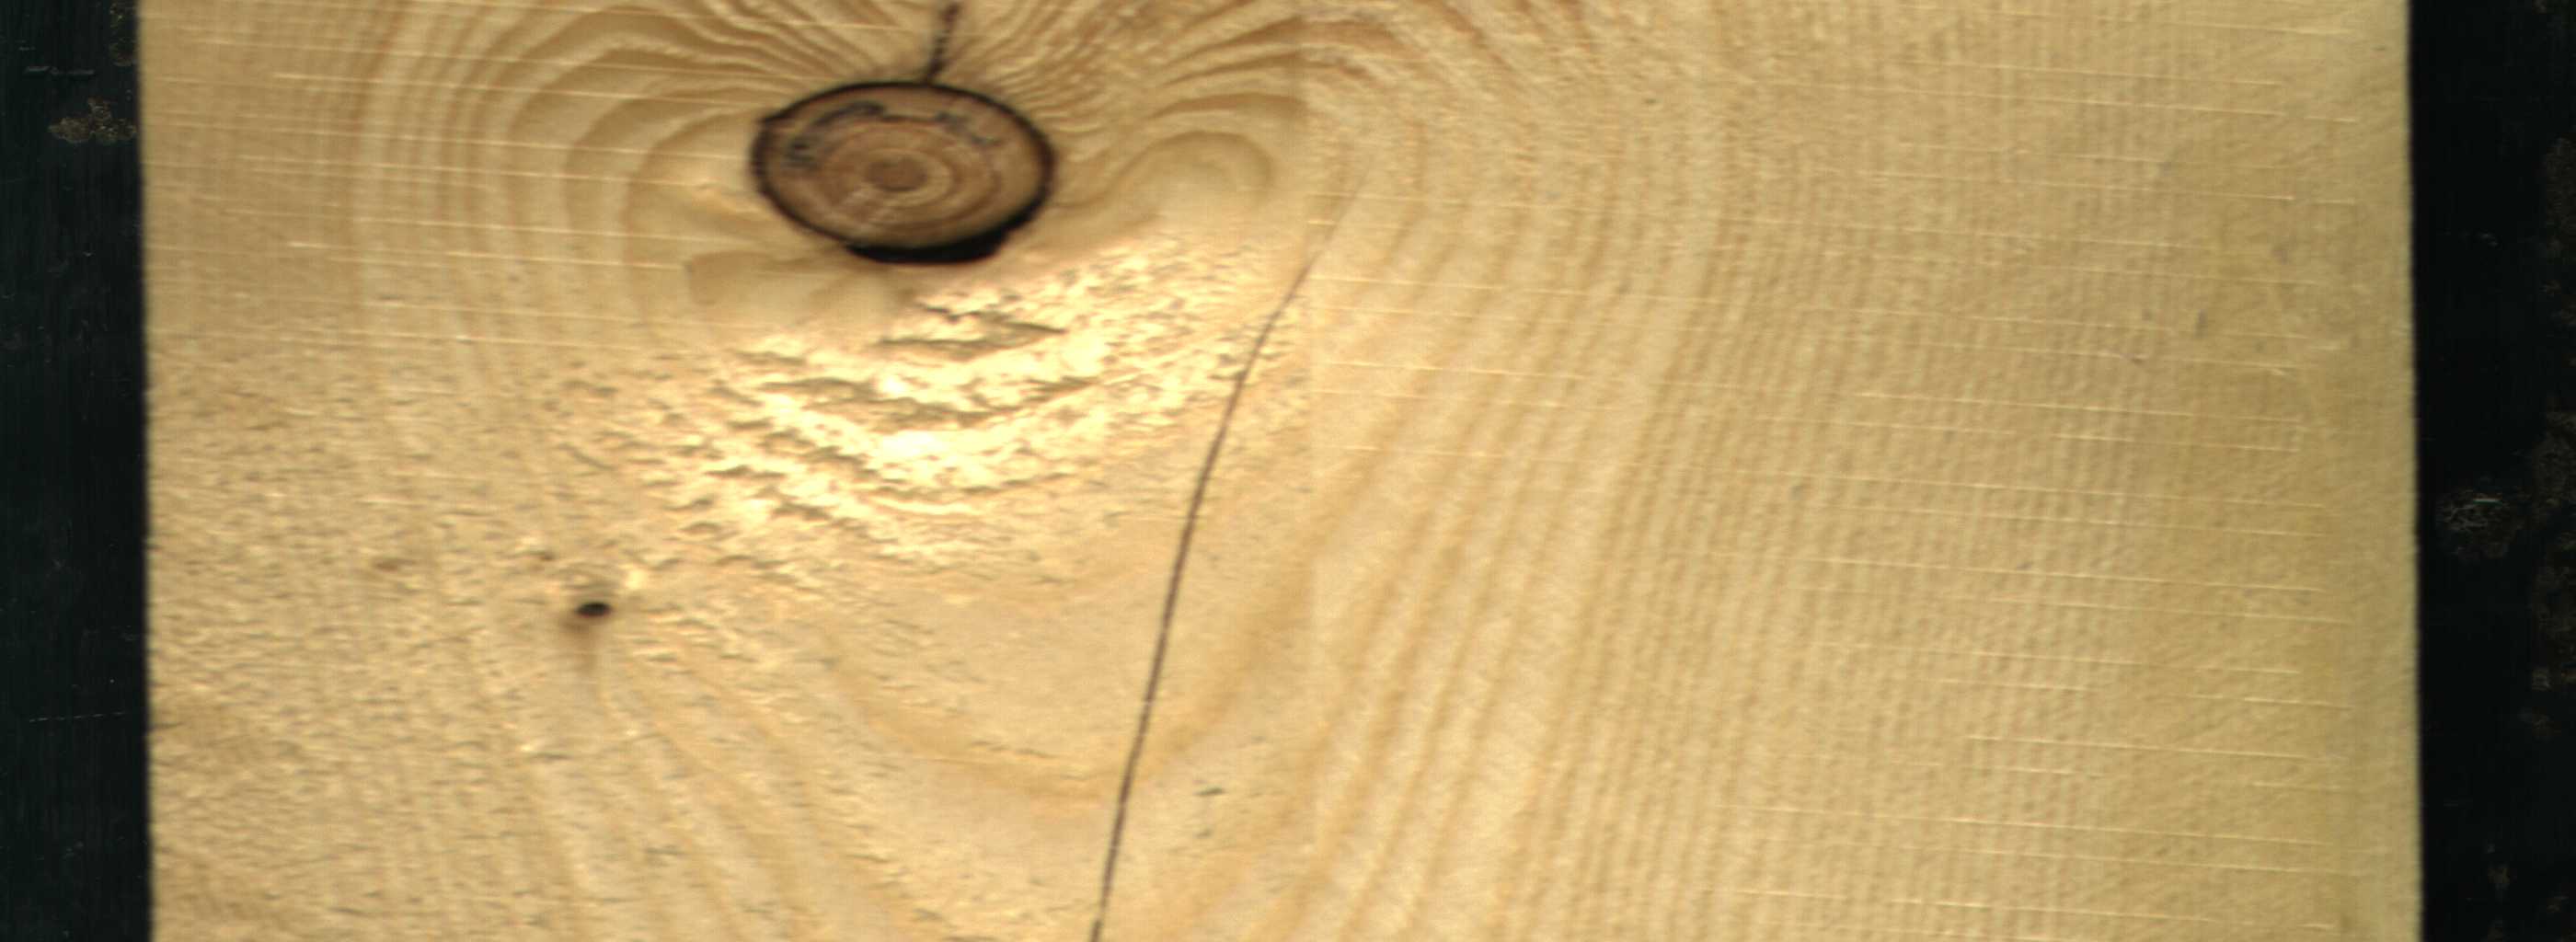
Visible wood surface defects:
Crack
Dead_Knot
Dead_Knot